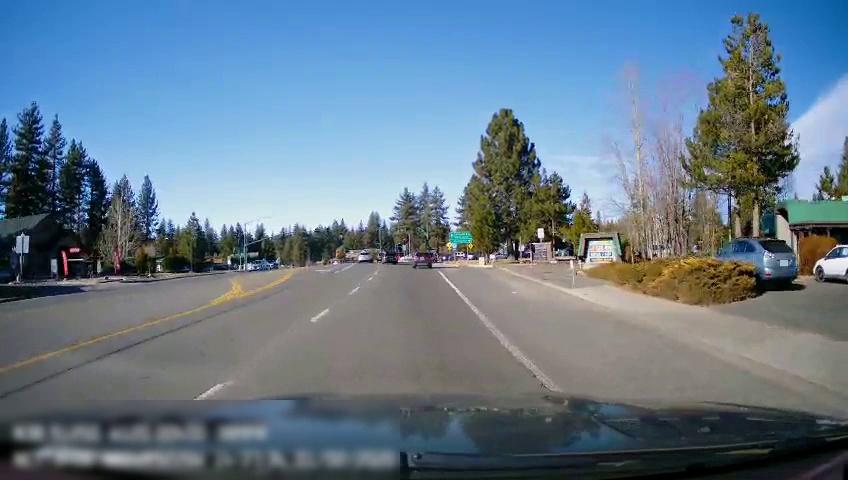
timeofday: Day
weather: Sunny
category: Drivable Space
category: Vehicles | SUV
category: Vehicles | Car
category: Vehicles | SUV
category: Vehicles | SUV
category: Vehicles | SUV
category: Vehicles | Car
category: Lanes | Current Lane
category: Lanes | Current Lane
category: Lanes | Current Lane
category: Lanes | Opposite Lane
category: Traffic | Signs